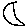
Label: moon